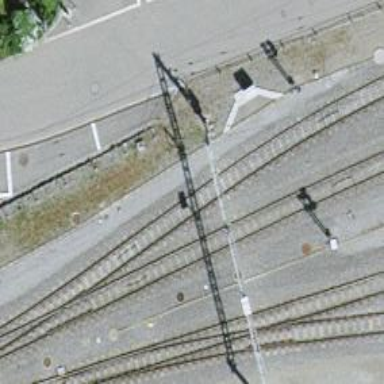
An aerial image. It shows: Narrow-gauge railway siding with electrified contact lines. It consists of one track.